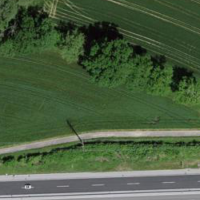
EUNIS habitat code: 57
Species observed at this site:
Milvus milvus